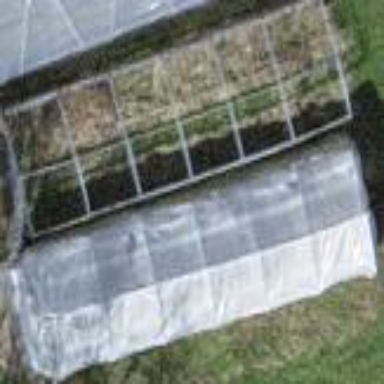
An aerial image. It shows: Greenhouse used for horticulture.